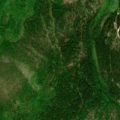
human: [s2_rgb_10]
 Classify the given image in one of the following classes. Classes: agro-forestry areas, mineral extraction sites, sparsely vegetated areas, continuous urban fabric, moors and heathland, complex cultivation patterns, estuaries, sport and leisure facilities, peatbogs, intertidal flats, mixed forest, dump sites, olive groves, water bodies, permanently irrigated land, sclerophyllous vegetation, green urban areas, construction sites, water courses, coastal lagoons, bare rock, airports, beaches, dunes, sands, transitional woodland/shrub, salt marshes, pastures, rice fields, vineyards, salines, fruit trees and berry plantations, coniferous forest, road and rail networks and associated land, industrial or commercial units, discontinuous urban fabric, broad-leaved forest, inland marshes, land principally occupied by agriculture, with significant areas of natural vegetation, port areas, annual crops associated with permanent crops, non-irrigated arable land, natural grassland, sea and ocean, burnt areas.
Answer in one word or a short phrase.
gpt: coniferous forest, peatbogs